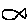
Label: fish